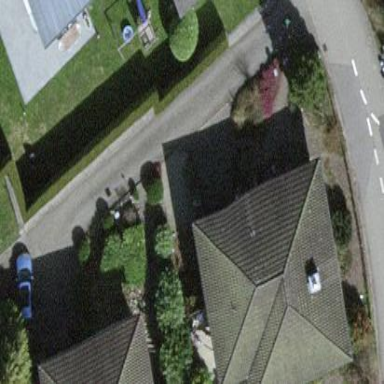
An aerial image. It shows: Detached building.